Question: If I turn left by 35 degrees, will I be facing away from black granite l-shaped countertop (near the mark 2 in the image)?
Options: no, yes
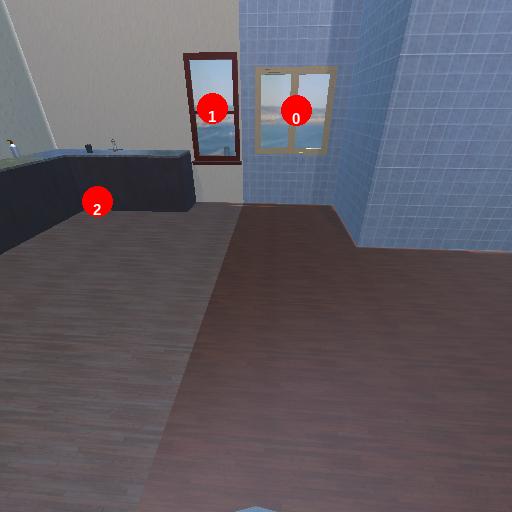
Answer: no